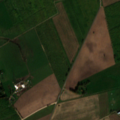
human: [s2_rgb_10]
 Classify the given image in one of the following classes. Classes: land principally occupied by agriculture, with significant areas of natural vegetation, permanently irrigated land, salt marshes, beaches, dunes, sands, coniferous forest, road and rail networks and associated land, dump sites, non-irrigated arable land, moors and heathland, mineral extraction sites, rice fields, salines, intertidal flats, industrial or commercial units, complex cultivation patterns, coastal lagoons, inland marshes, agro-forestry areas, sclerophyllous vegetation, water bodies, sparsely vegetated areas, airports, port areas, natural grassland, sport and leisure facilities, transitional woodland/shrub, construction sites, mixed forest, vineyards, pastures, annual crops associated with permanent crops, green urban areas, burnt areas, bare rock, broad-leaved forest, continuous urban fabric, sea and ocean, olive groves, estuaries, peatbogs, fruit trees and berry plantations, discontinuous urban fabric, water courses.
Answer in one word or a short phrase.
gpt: non-irrigated arable land, fruit trees and berry plantations